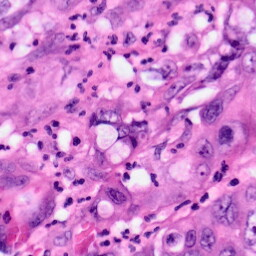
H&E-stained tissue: Pancreatic